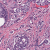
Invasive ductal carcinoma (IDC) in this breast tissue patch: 1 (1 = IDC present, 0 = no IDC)